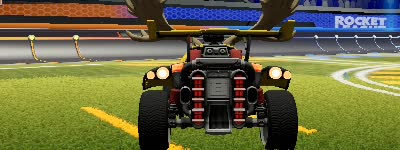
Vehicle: octane